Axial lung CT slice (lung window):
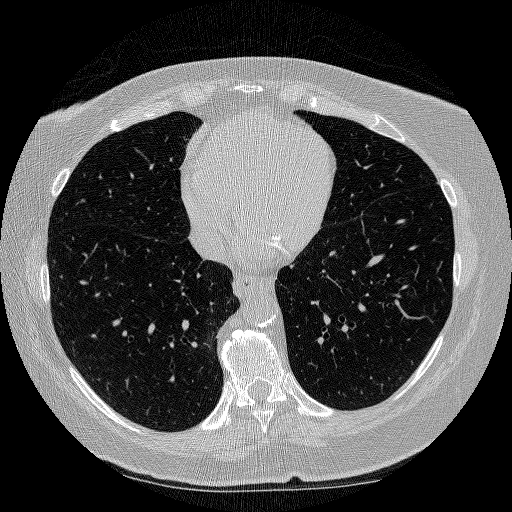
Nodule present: no